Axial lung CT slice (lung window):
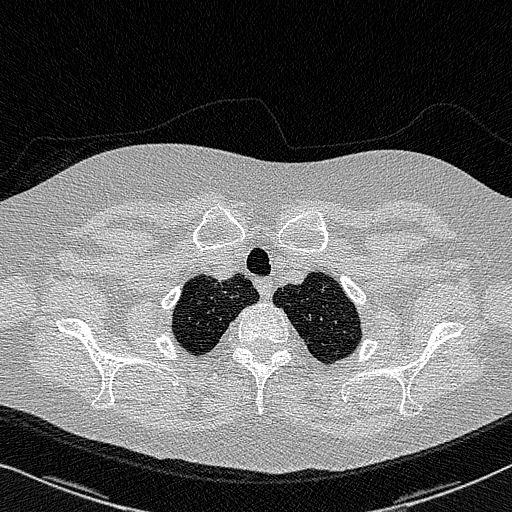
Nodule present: no